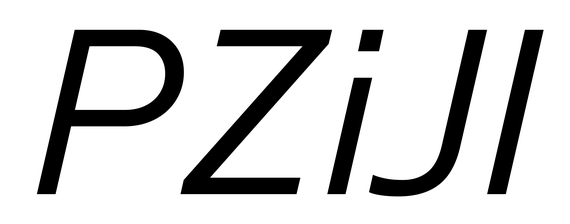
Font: InstrumentSans-Italic_Italic